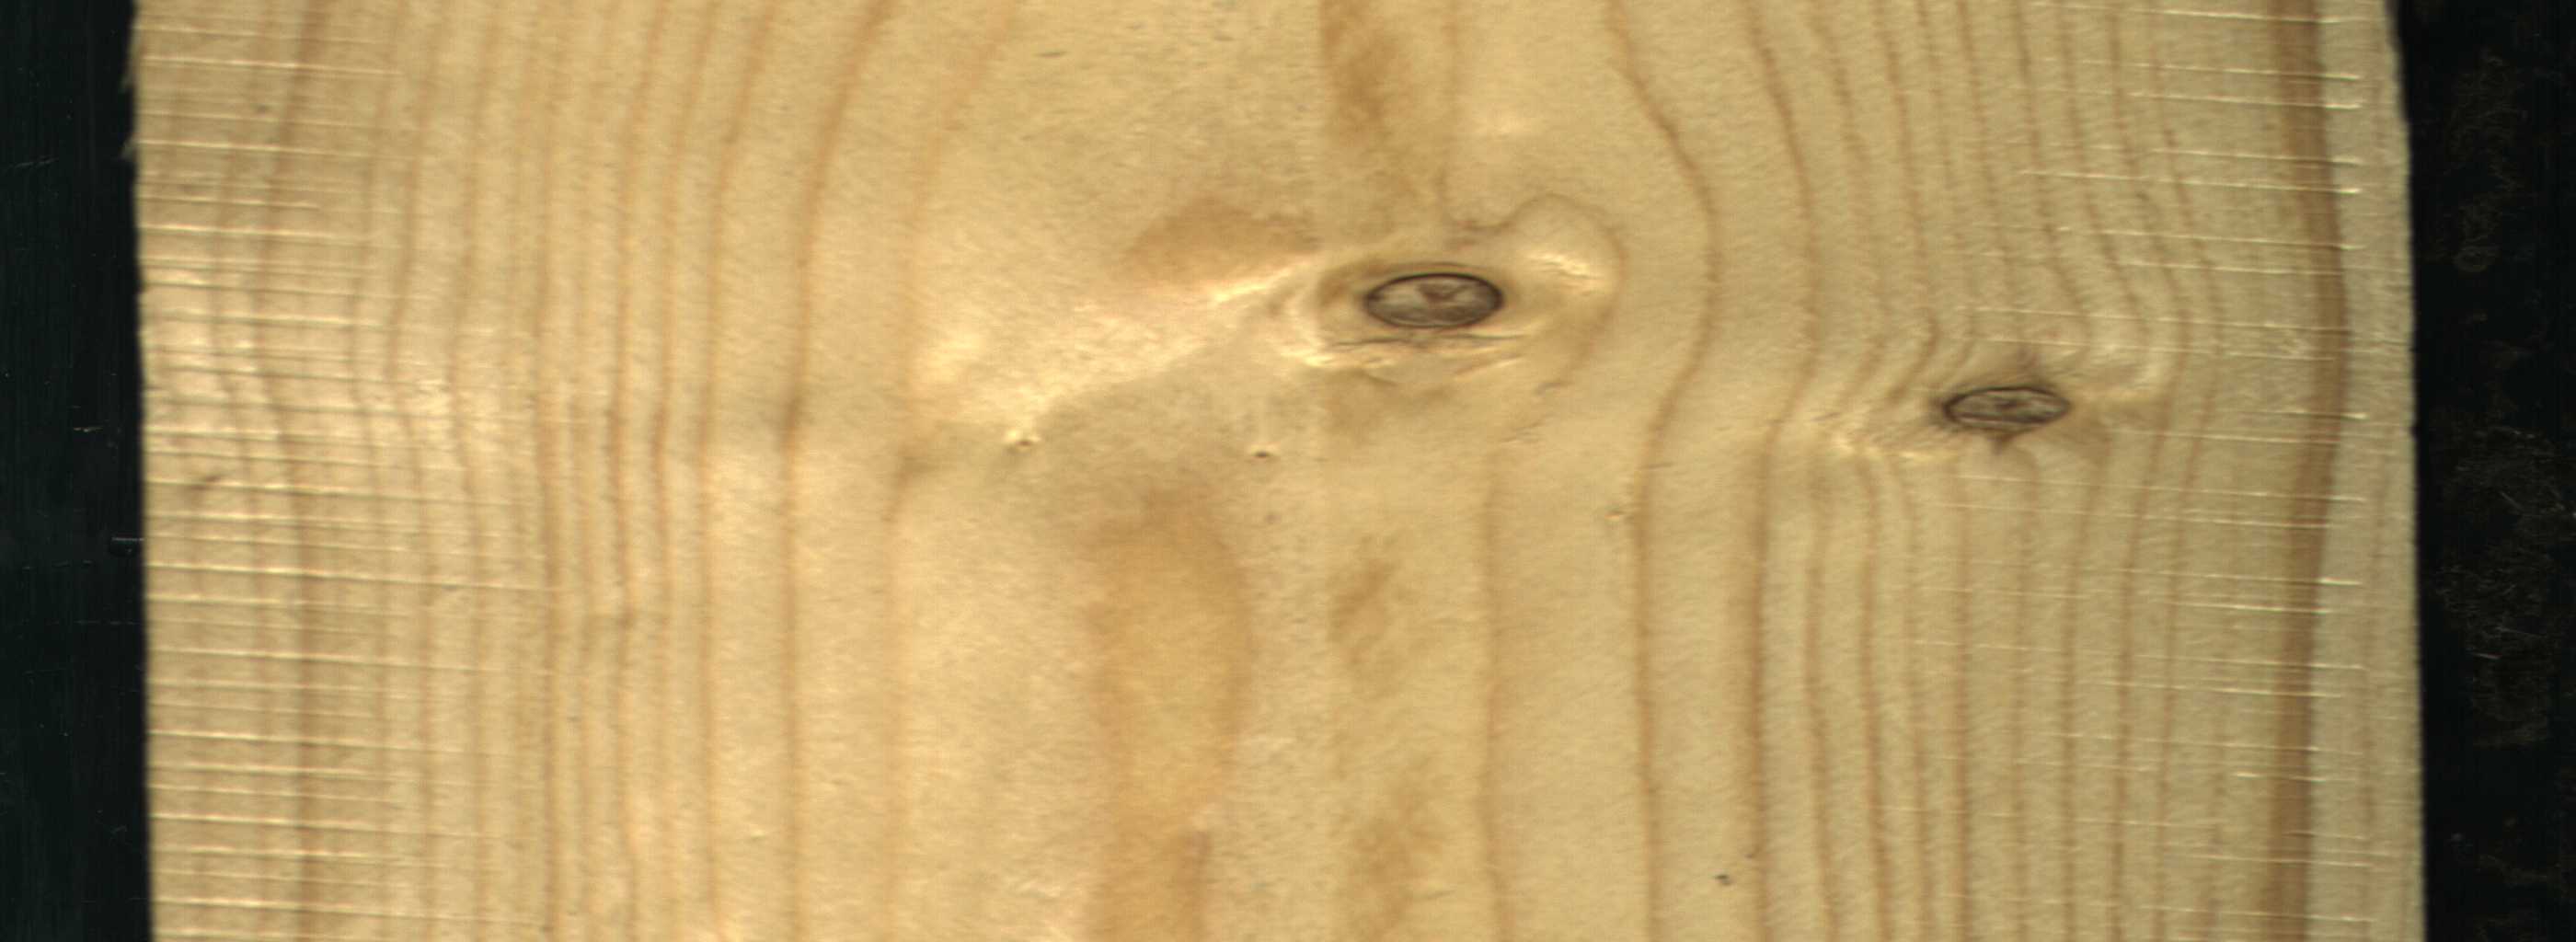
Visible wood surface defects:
Quartzity
Dead_Knot
Live_Knot